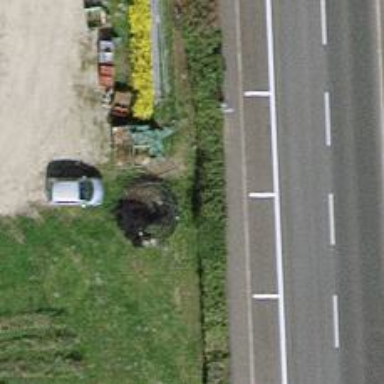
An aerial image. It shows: Compacted footway.